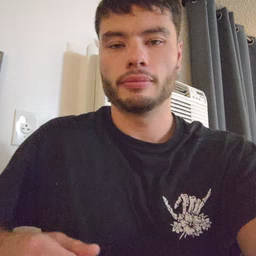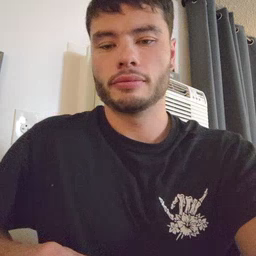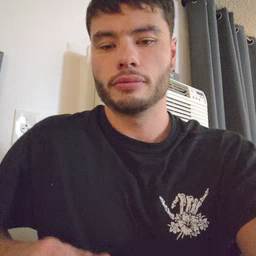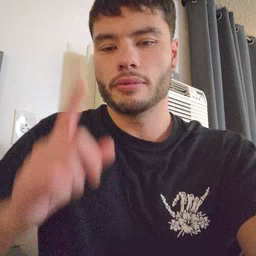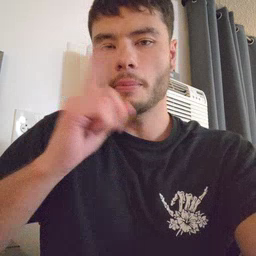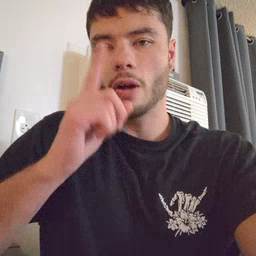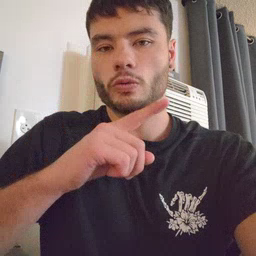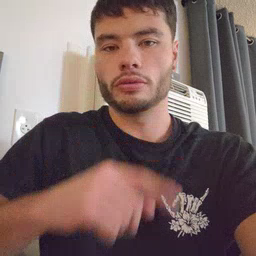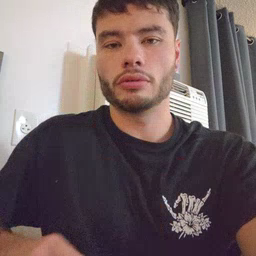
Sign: mouse